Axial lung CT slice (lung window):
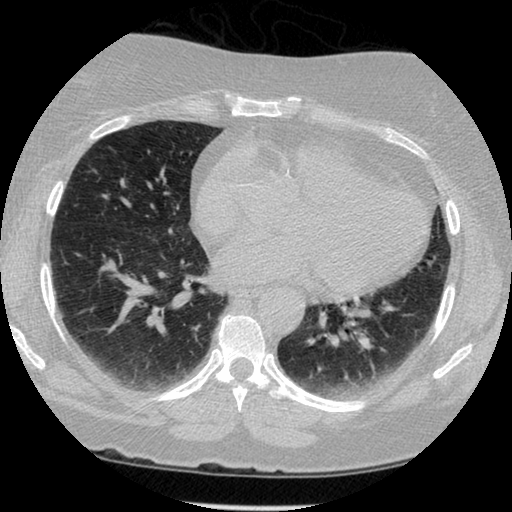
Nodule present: no